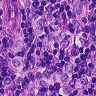
Metastatic tissue present: yes